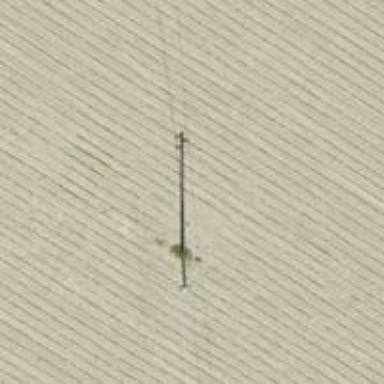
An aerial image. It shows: Power pole.